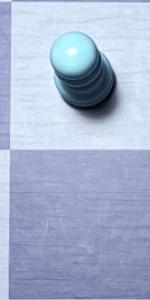
Label: Empty